Question: I'm adding a black border on images with a blue background and while doing so, it appears to add an ever so noticeable background colored outline on the INSIDE of the border when doing so. Is there a way to get rid of this? The code I'm using is simple:
'''
border-radius: 100%;
border: 3px solid rgb(0, 0, 0);
'''
And you can see the background color edging in by adding a radius to any image, as an example:

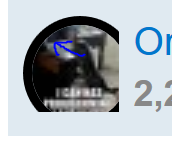
Answer: There are several ways to avoid that annoying border-radius background bleed:
### Method 1: Wrapper with Background Color
Put the '' in a wrapper element, and add padding to the wrapper, with a background color that matches the '''s border. This way, any antialiasing that happens on the image will take into account the background color of the wrapper, rather than the background color of the page.
### Method 2: Add Background Color to Image
Add a background color to your '' that matches the border color. It'll use the '''s background color instead of the page background color to do the antialiasing.
### Method 3: Use Padding Instead
Don't bother with a border. Add padding to your '' equal to the border size you want, and add a background color in the border color you want. This gets you the same effect with the least amount of code.
---
Here's a JSFiddle with each of these methods: <URL>